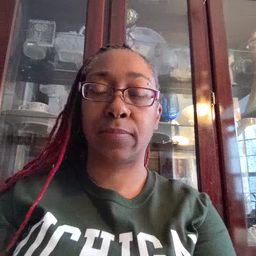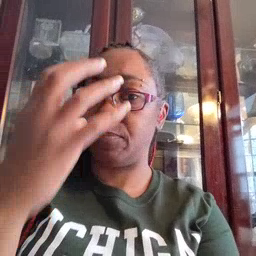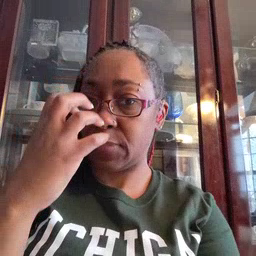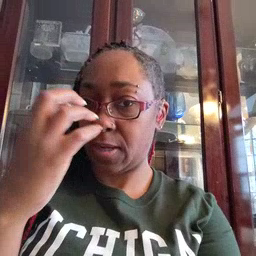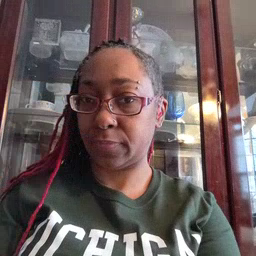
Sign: mad